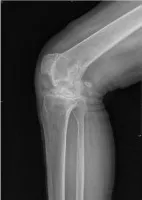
(E,F) Preoperative radiographs of the bilateral knees (lateral views) showing narrowed joint spaces, loose bodies, severe subchondral osteosclerosis, and extensive osteophytosis.
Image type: radiology (x_ray)